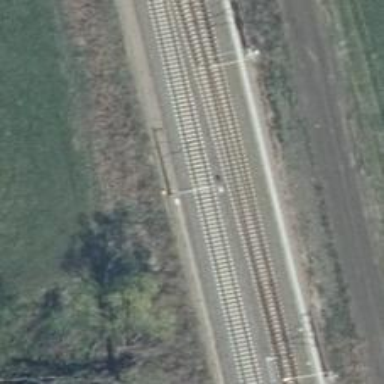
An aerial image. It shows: Railway signal.